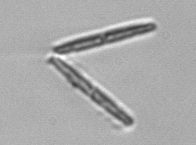
Label: Thalassionema